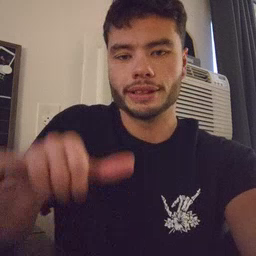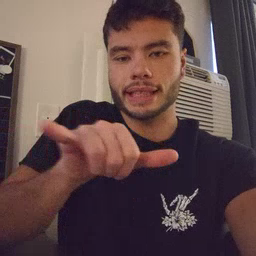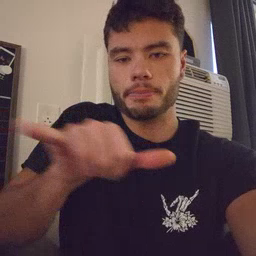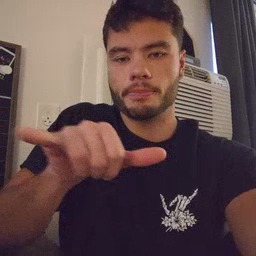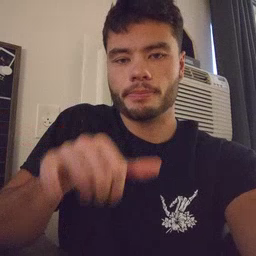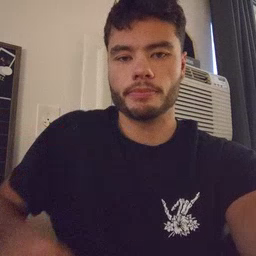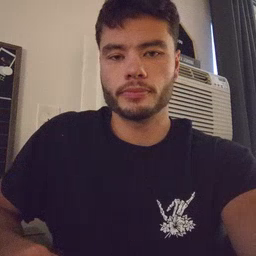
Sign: same